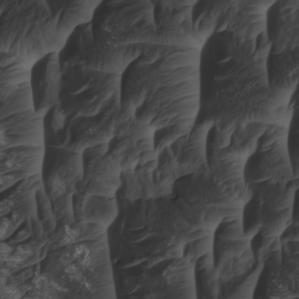
Label: non_frost